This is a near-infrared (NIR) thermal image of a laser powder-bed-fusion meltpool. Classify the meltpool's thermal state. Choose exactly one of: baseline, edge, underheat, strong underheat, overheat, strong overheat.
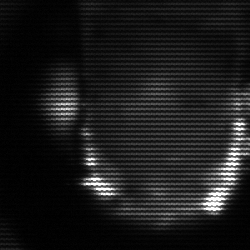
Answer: baseline